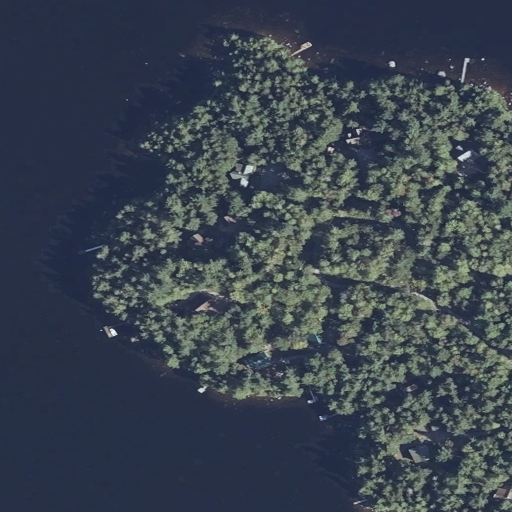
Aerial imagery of cape in Maine named Long Point containing open water, evergreen forest, open development, mixed forest, deciduous forest, medium intensity development, and grassland